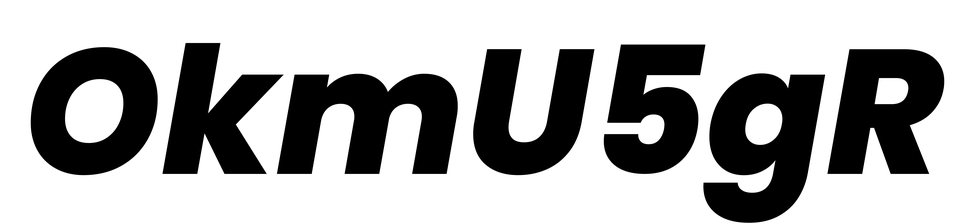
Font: Poppins-ExtraBoldItalic